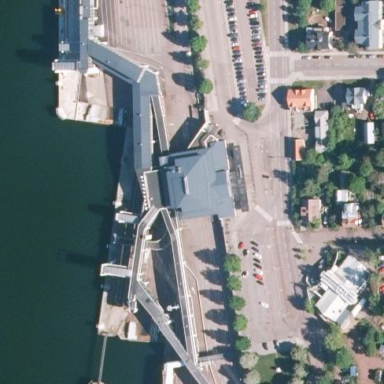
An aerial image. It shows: Building serving as ferry terminal station.